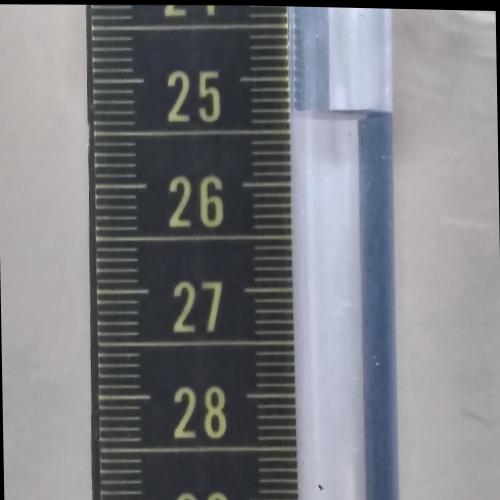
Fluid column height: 25.3 cm